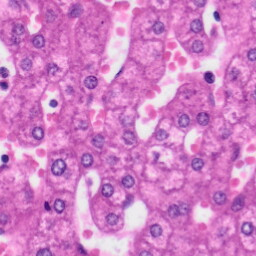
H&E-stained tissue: Liver